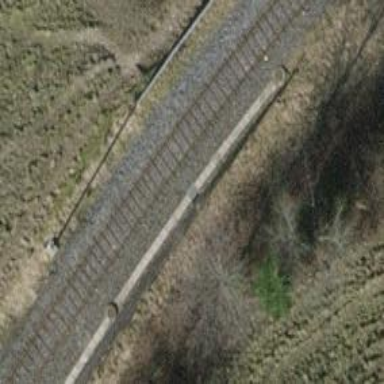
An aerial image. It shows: Preserved railway bridge with one track. The railway is electrified with contact line.